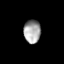
Tissue: skin
Cell type: Epithelial cells
Senescence score: 0.2656
Nuclear area (px): 387
Mean DAPI intensity: 161.974